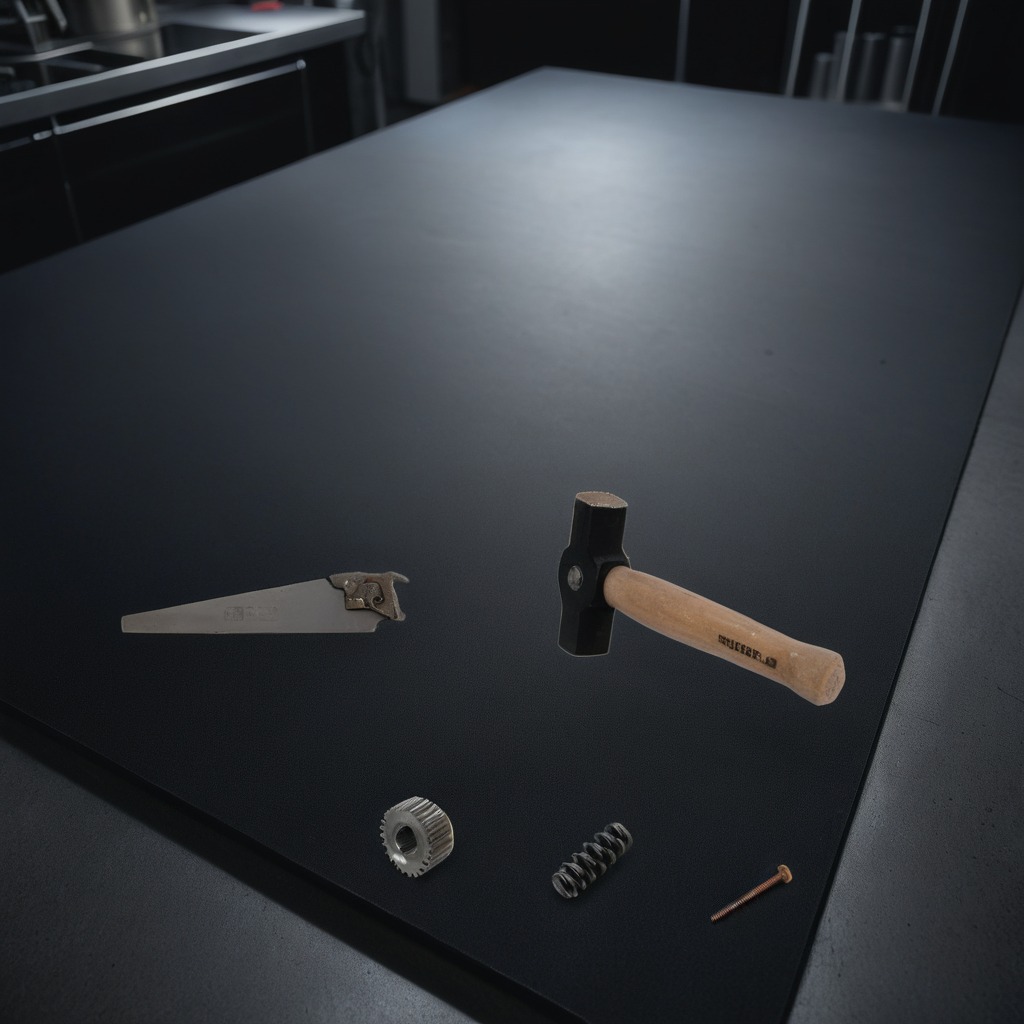
A metal gear with teeth is lying on the granite tabletop.